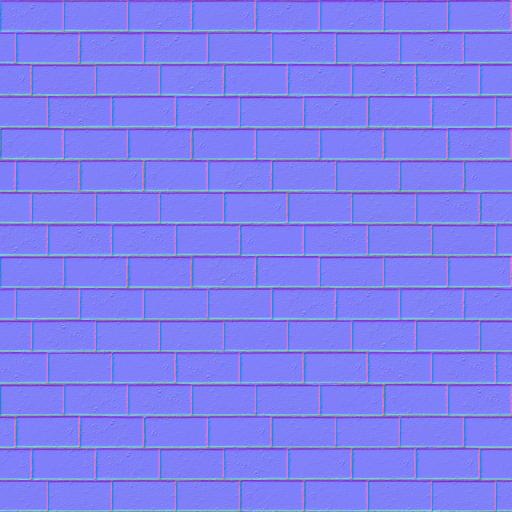
old pavement paving stones road